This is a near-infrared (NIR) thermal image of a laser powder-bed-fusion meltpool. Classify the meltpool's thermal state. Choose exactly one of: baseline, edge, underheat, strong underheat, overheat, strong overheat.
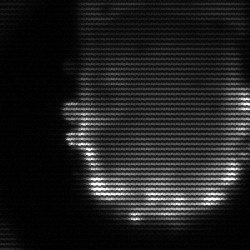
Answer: baseline